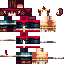
A male human skin with medium skin, wearing brown long hair dressed in a blue hoodie and black pants, featuring a closed mouth.